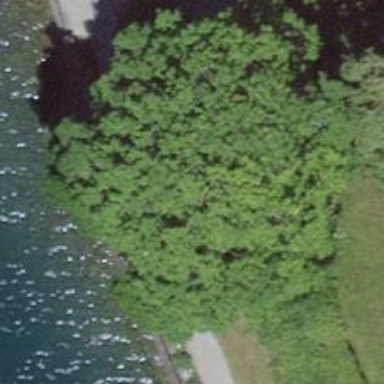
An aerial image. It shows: Brown bench.